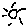
Label: sun